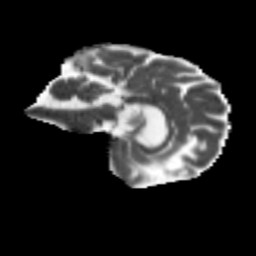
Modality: MD
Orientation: sagittal
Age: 64
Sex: female
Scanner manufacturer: siemens
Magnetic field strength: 3 T
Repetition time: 4.71 s
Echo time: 0.0906 s